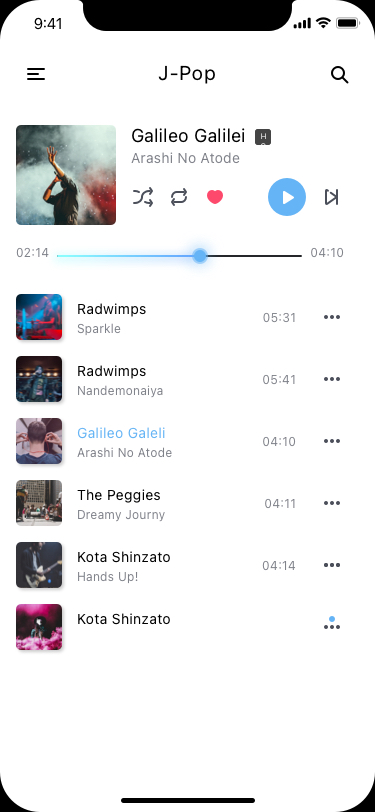
Text in this UI design:
Kota Shinzato
04:14
Hands Up!
The Peggies
04:11
Dreamy Journy
Galileo Galeli
04:10
Arashi No Atode
Radwimps
05:31
Sparkle
Radwimps
05:41
Nandemonaiya
Kota Shinzato
02:14
04:10
Galileo Galilei
Arashi No Atode
J-Pop